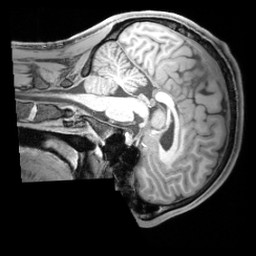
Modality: T1w
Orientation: sagittal
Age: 22
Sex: male
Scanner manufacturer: siemens
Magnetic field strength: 3 T
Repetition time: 1.97 s
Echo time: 0.00206 s